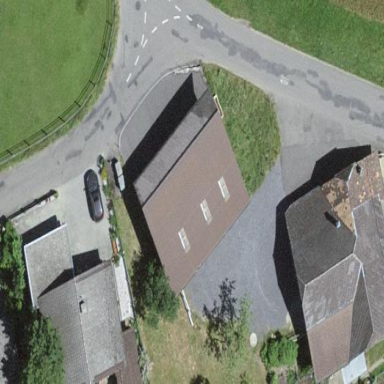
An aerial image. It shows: Shed.